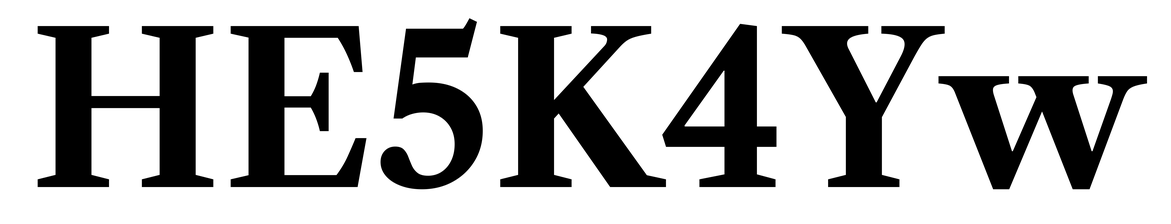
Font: LibreCaslonText_Bold